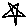
Label: star